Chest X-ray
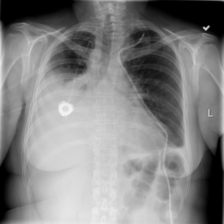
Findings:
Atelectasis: positive
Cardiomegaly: negative
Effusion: positive
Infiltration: negative
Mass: negative
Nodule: negative
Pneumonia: negative
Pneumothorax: negative
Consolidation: positive
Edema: negative
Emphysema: negative
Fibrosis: negative
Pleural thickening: negative
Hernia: negative